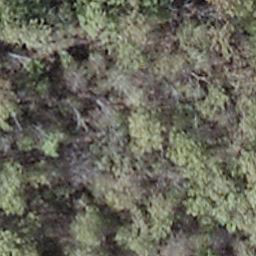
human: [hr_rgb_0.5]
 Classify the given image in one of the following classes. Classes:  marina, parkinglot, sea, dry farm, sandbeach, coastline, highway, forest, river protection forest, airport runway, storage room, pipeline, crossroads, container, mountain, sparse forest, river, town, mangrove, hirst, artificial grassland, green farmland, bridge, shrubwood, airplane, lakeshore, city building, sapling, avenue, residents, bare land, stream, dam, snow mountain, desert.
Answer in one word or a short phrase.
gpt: shrubwood